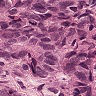
Metastatic tissue present: yes